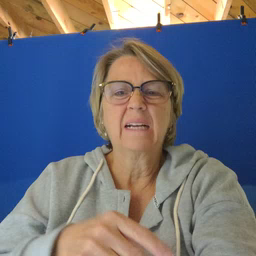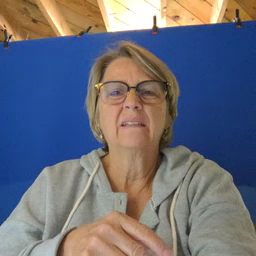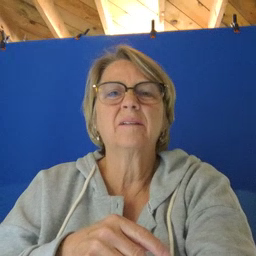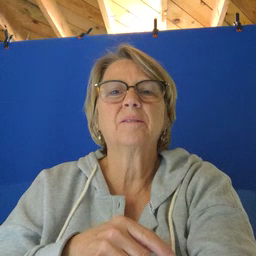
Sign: hate